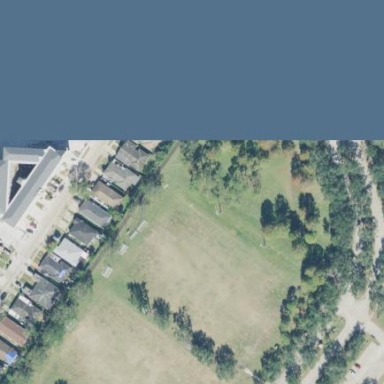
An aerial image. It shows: Grass pitch designated for soccer.